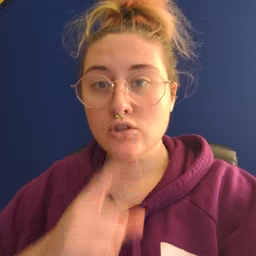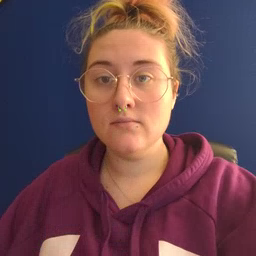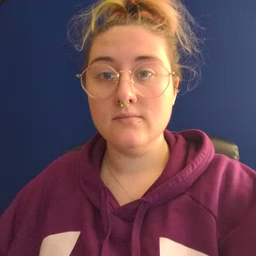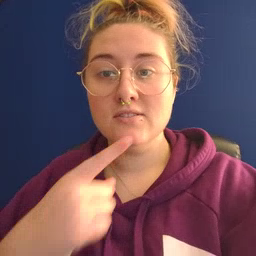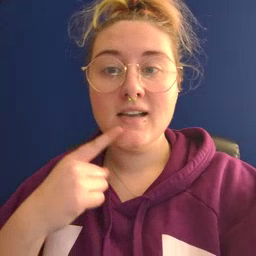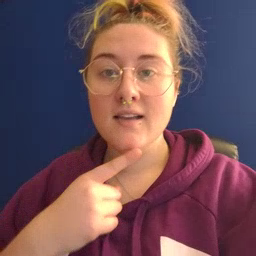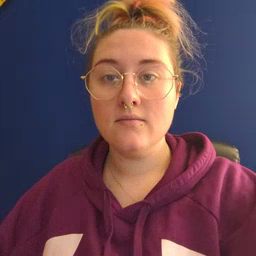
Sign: chin